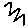
Label: zigzag